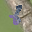
Label: 6